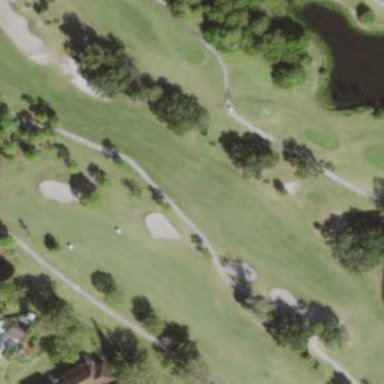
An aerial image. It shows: Golf fairway surrounded by grass.